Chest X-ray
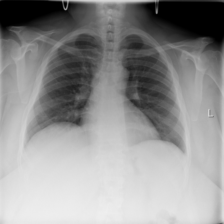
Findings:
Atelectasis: negative
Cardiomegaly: negative
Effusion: negative
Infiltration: negative
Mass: negative
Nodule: negative
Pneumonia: negative
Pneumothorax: negative
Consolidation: negative
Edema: negative
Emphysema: negative
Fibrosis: negative
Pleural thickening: negative
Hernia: negative